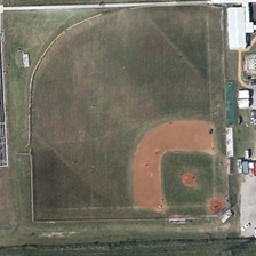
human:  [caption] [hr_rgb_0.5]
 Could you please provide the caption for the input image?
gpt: it is a squared baseballfield surrounded by road and some bareland .

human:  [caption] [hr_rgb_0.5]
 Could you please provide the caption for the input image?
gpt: several cars and small buildings are near a baseball field .

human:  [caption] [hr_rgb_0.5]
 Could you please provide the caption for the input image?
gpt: there is a baseball field bext to a black road with white lane markings .

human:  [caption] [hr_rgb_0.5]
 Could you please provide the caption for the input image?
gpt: a baseball field is next to a freeway with some cars .

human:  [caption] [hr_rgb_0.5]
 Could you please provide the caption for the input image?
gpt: there are some cars and building beside a baseball field which is next to a track .